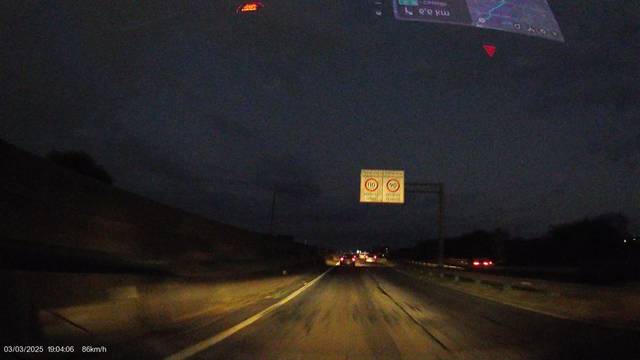
Region: Brazil
Coordinates: -23.527, -47.449